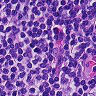
Metastatic tissue present: no